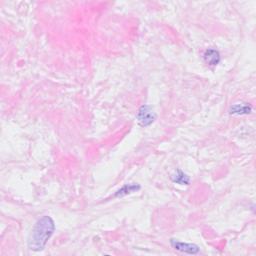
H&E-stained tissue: Breast